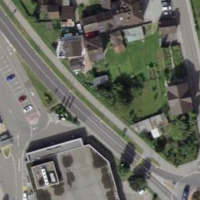
EUNIS habitat code: 54
Species observed at this site:
Teucrium scorodonia